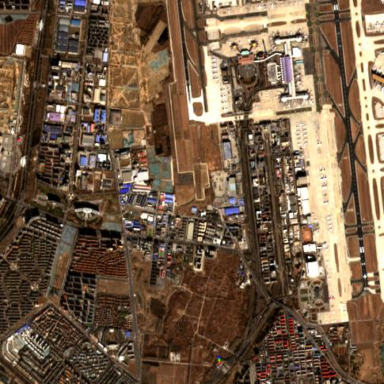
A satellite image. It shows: Apron at the airport.